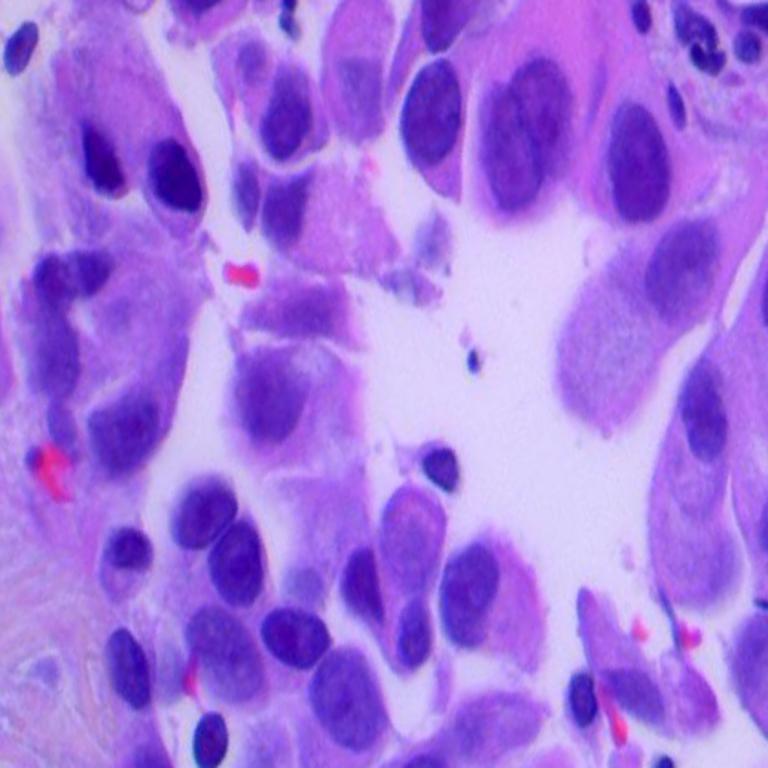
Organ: lung
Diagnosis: adenocarcinomas